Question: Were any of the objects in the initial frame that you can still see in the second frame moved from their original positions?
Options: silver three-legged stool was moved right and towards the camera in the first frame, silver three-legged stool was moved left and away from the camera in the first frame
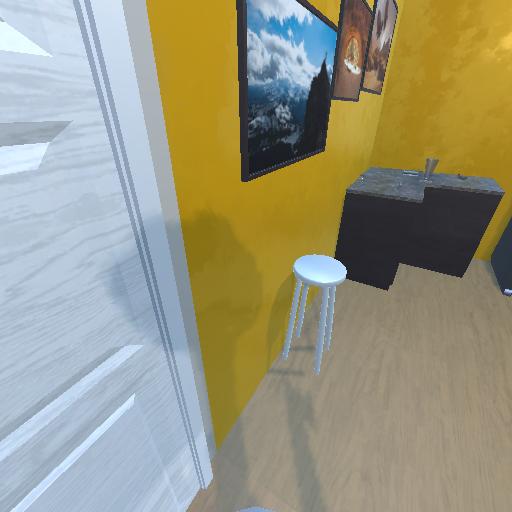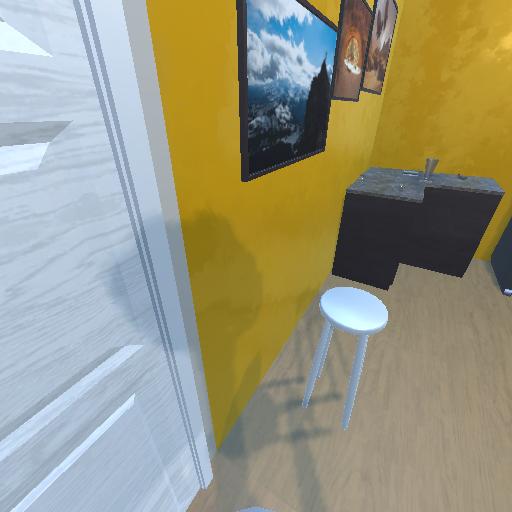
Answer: silver three-legged stool was moved right and towards the camera in the first frame